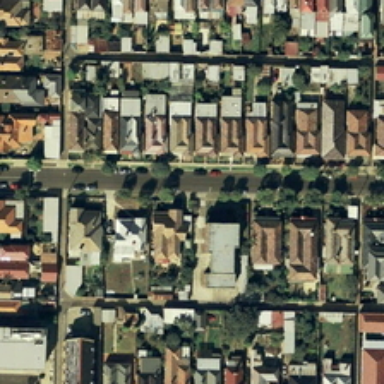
The residential buildings on both sides of the road are neatly arranged .